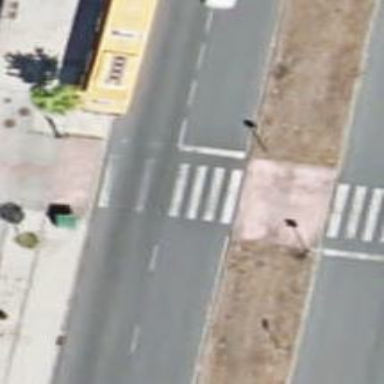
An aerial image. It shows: Uncontrolled road crossing.